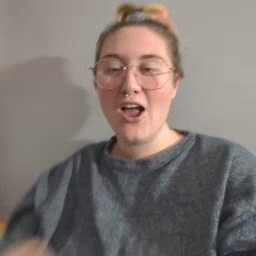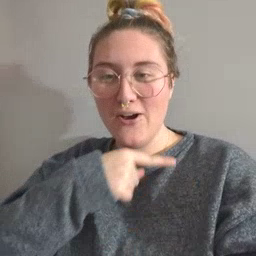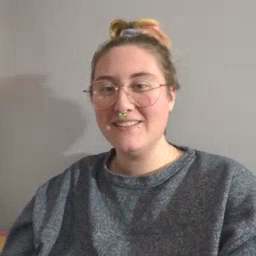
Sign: arm